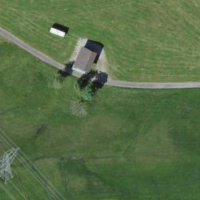
EUNIS habitat code: 52
Species observed at this site:
Colchicum autumnale